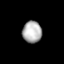
Tissue: lung
Cell type: Endothelial cells
Senescence score: 0.5674
Nuclear area (px): 407
Mean DAPI intensity: 177.285